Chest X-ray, PA view. Patient: 56 years old, sex F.
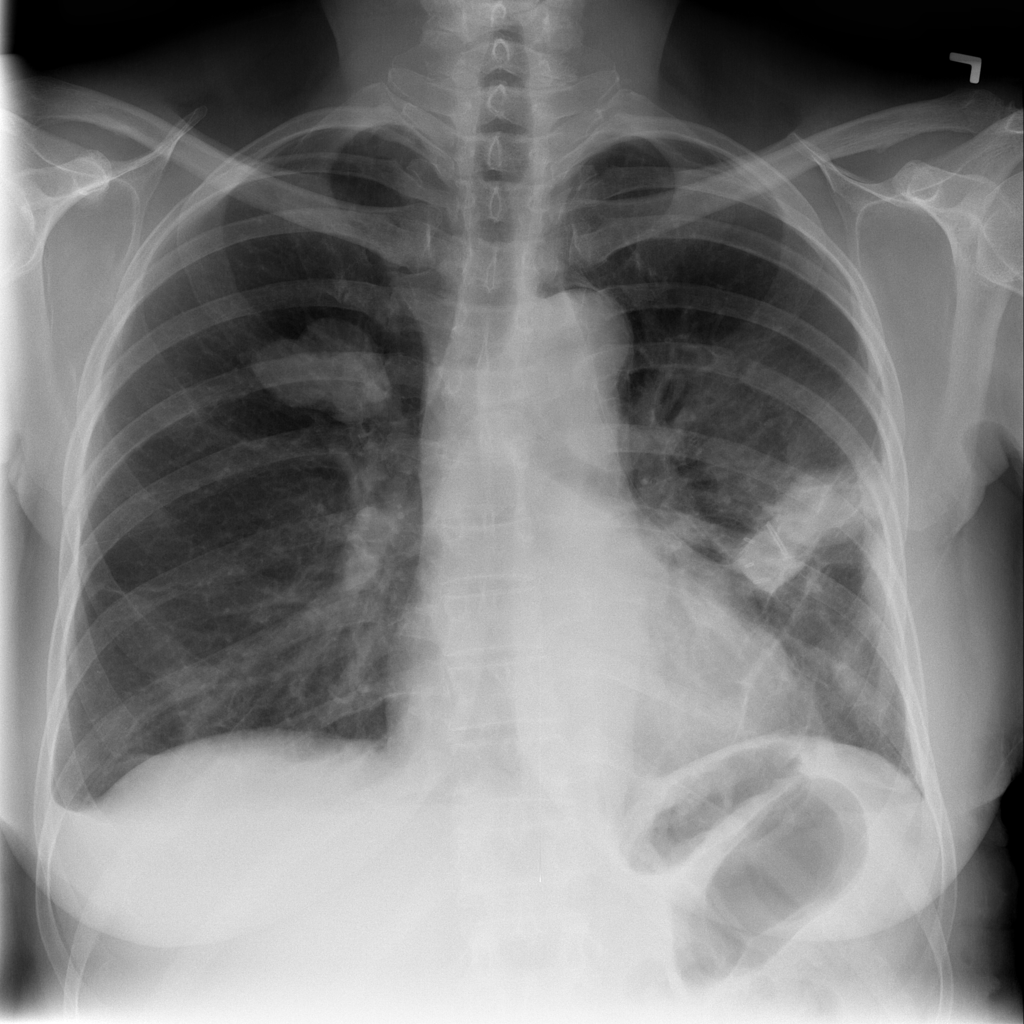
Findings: Effusion, Mass, Pneumothorax